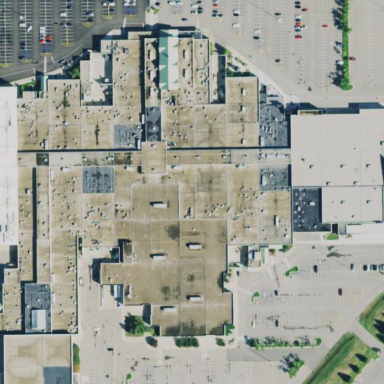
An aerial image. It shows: Retail building that is part of mall.